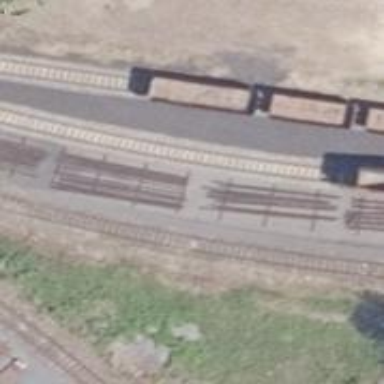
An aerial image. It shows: Rail spur service.